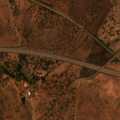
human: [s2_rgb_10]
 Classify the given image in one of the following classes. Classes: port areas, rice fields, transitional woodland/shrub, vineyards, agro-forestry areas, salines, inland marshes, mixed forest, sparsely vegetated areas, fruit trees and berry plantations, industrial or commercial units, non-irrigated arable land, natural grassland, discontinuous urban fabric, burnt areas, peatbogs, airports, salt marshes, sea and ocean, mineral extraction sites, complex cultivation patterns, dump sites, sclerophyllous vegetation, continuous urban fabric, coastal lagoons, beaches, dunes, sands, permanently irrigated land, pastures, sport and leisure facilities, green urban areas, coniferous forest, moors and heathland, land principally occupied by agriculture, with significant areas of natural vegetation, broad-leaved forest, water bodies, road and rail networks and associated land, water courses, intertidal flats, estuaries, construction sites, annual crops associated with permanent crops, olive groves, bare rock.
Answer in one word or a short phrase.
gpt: non-irrigated arable land, pastures, agro-forestry areas, transitional woodland/shrub